Interaction volume radius: 5 \u00c5
Interaction volume height: 35 \u00c5
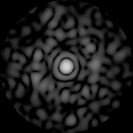
Disorder parameter: 0.8528